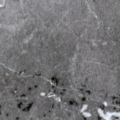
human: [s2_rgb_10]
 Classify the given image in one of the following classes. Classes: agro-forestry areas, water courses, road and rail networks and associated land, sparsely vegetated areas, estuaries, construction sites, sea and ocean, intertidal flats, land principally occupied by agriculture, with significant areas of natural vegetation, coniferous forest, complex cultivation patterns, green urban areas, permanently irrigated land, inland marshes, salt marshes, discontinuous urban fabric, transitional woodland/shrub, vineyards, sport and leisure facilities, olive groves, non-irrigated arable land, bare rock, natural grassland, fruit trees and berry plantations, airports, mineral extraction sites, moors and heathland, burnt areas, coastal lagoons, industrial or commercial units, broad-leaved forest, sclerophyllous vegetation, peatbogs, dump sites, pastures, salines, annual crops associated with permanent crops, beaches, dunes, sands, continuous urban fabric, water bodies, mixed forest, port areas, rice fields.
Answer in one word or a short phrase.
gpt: water bodies